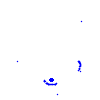
Particle: pion